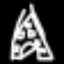
Label: The Eiffel Tower